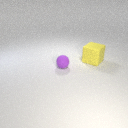
small purple rubber sphere in front of large yellow rubber cube